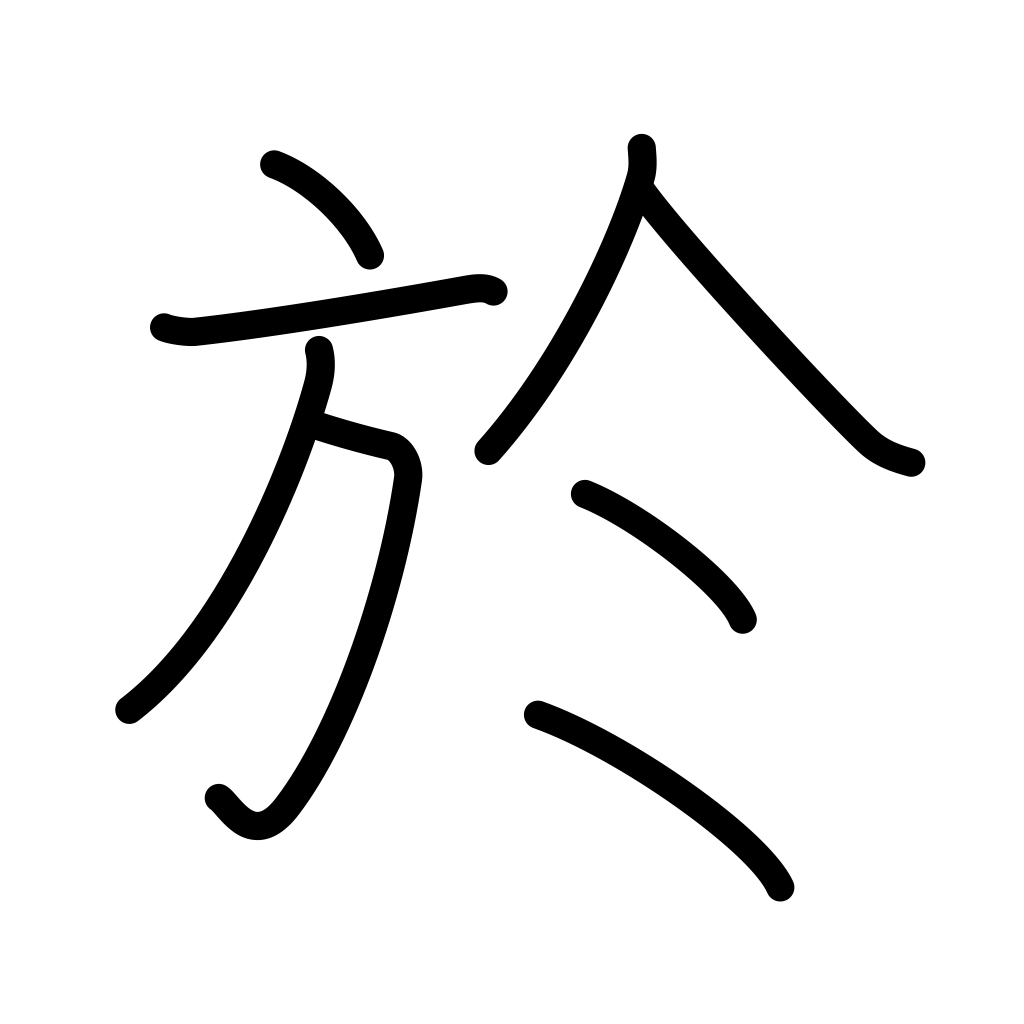
Meaning: at, in, on, as for